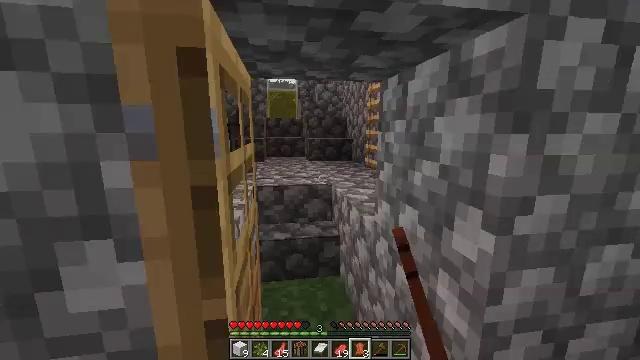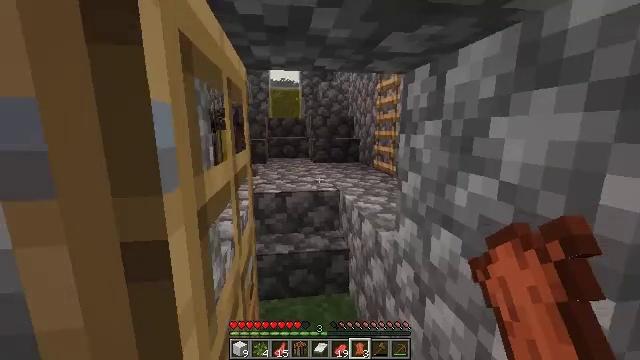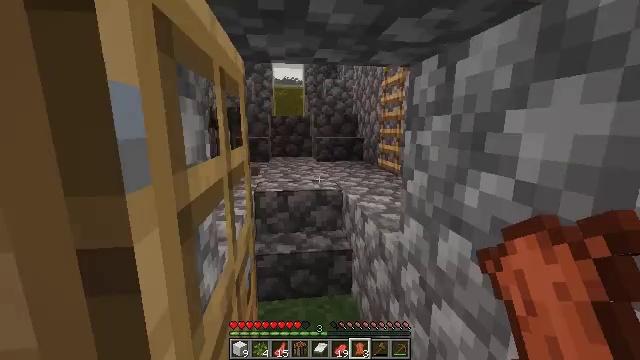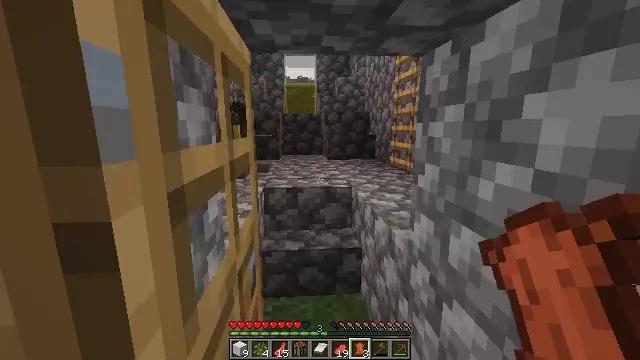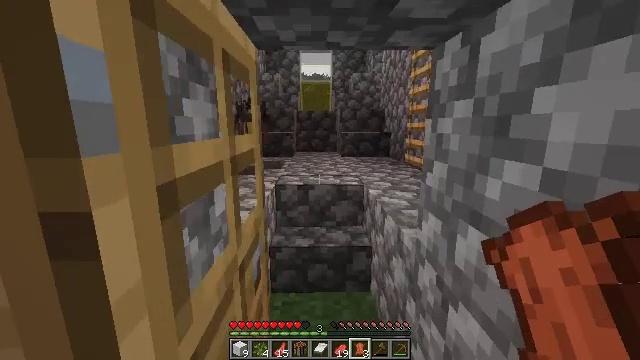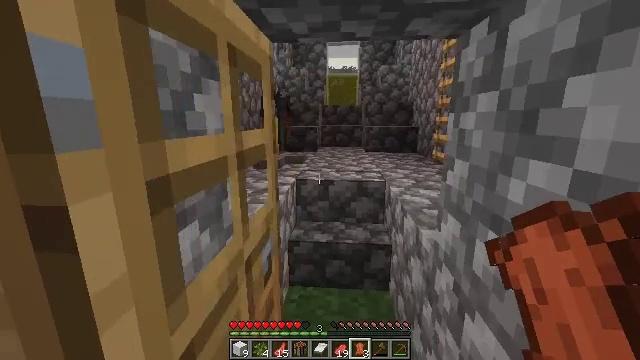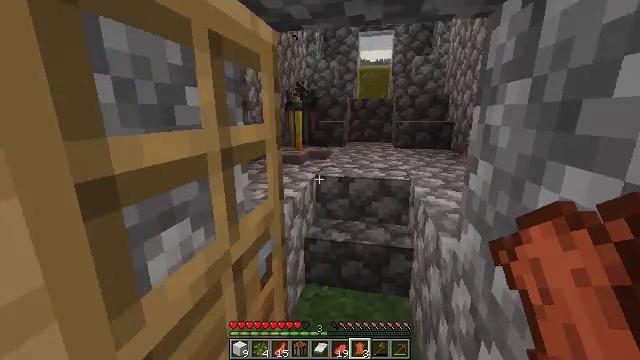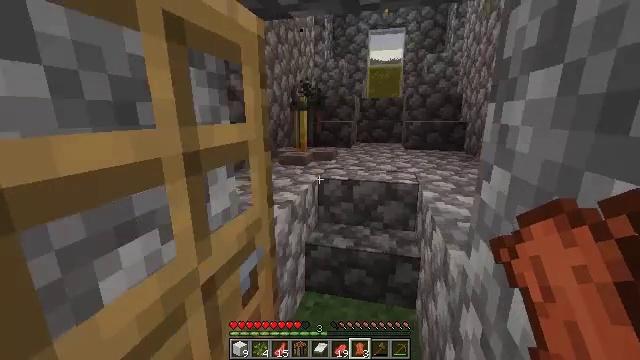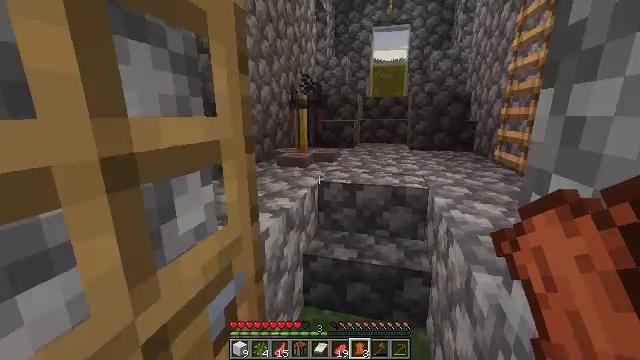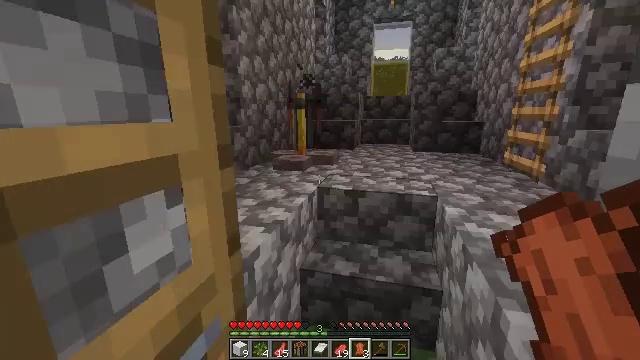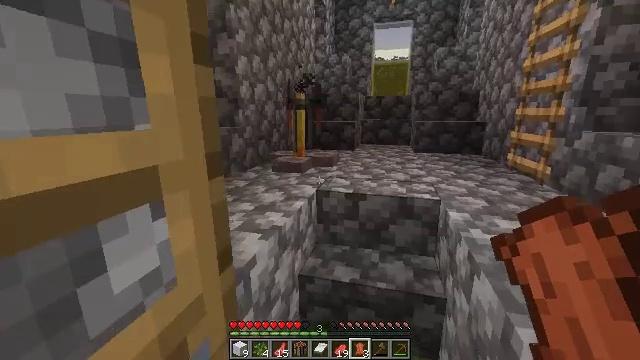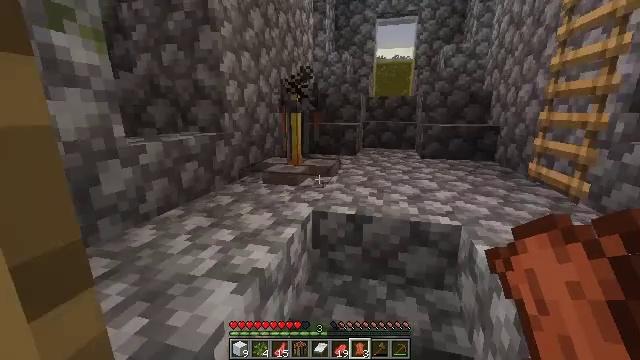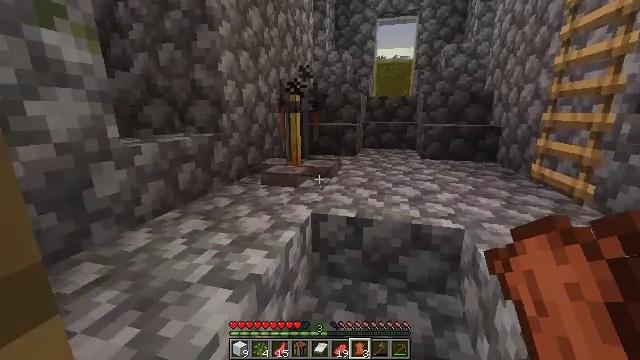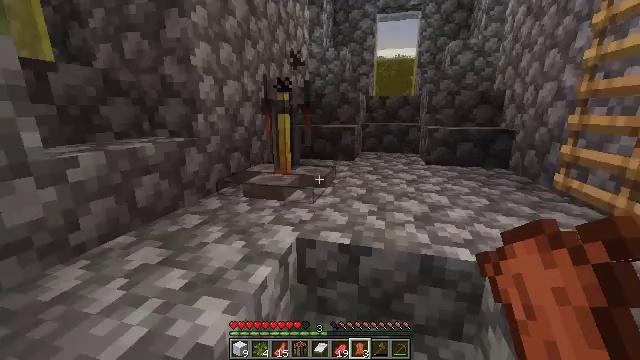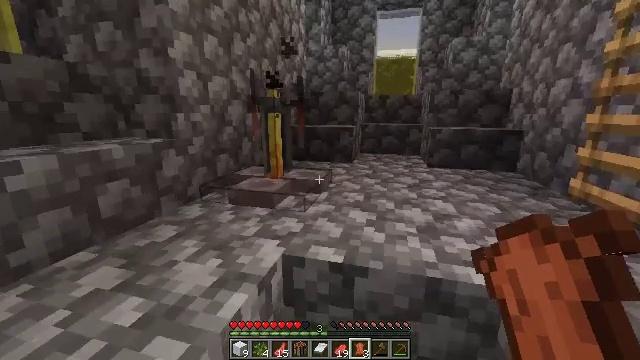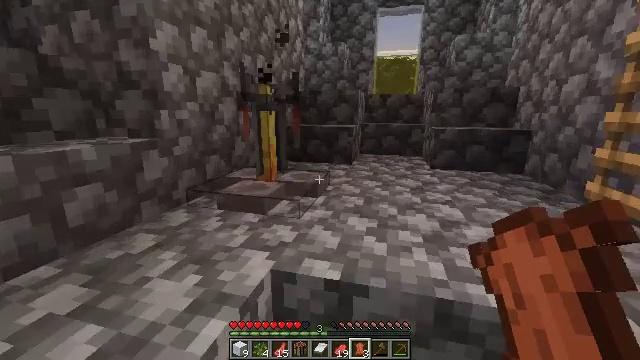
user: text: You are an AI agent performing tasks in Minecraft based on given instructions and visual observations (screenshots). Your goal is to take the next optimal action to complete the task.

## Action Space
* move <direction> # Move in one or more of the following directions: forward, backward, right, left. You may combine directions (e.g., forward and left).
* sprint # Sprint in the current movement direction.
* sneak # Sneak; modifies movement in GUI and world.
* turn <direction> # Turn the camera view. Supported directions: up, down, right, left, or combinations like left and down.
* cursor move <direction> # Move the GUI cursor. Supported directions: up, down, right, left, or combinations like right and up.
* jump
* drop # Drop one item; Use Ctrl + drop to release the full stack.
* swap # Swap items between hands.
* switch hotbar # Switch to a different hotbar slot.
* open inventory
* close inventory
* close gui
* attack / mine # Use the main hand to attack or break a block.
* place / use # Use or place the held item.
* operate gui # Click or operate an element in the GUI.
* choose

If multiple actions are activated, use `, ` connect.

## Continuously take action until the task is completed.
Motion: motion action
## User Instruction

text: Retrieve the brewing stand by breaking it.
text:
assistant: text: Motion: move forward
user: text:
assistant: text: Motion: move forward
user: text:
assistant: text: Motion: move forward, turn left
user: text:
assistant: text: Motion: move forward and move right, turn left
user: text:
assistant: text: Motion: move forward and move right, turn left and down
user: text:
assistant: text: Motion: move forward and move right, turn left and down
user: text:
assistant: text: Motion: move forward and move right, turn left
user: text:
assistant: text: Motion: move forward
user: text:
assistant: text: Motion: move forward
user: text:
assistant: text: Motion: move forward
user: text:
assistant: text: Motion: move forward
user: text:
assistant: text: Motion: move forward
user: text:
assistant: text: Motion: move forward
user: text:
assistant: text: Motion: move forward
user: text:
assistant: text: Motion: move forward
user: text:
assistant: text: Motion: move forward
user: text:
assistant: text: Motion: move forward, turn left
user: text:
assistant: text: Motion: move forward, turn left and down
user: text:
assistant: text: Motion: move forward, turn left and down
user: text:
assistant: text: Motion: turn left and down
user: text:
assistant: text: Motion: turn left and down
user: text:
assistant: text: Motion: no_op
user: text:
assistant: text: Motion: turn down
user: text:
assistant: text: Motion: turn down
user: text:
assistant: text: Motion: turn down
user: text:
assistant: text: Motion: turn down
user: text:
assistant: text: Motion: no_op
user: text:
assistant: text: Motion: turn down
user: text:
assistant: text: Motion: turn down
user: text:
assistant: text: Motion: turn down